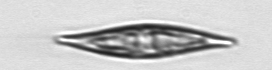
Label: Pleurosigma